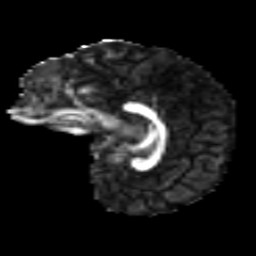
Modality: FA
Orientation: sagittal
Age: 15
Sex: female
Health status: ill
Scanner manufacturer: ge
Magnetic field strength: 3 T
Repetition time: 6.752 s
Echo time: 0.079 s